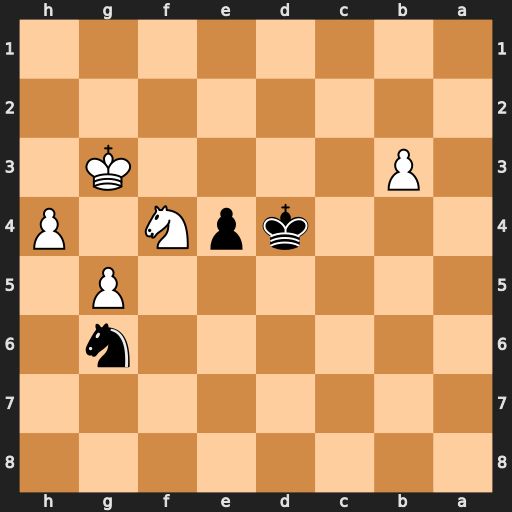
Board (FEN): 8/8/6n1/6P1/3kpN1P/1P4K1/8/8
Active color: b
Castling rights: -
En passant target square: -
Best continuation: Nxf4 Kxf4 e3